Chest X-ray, PA view. Patient: 49 years old, sex F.
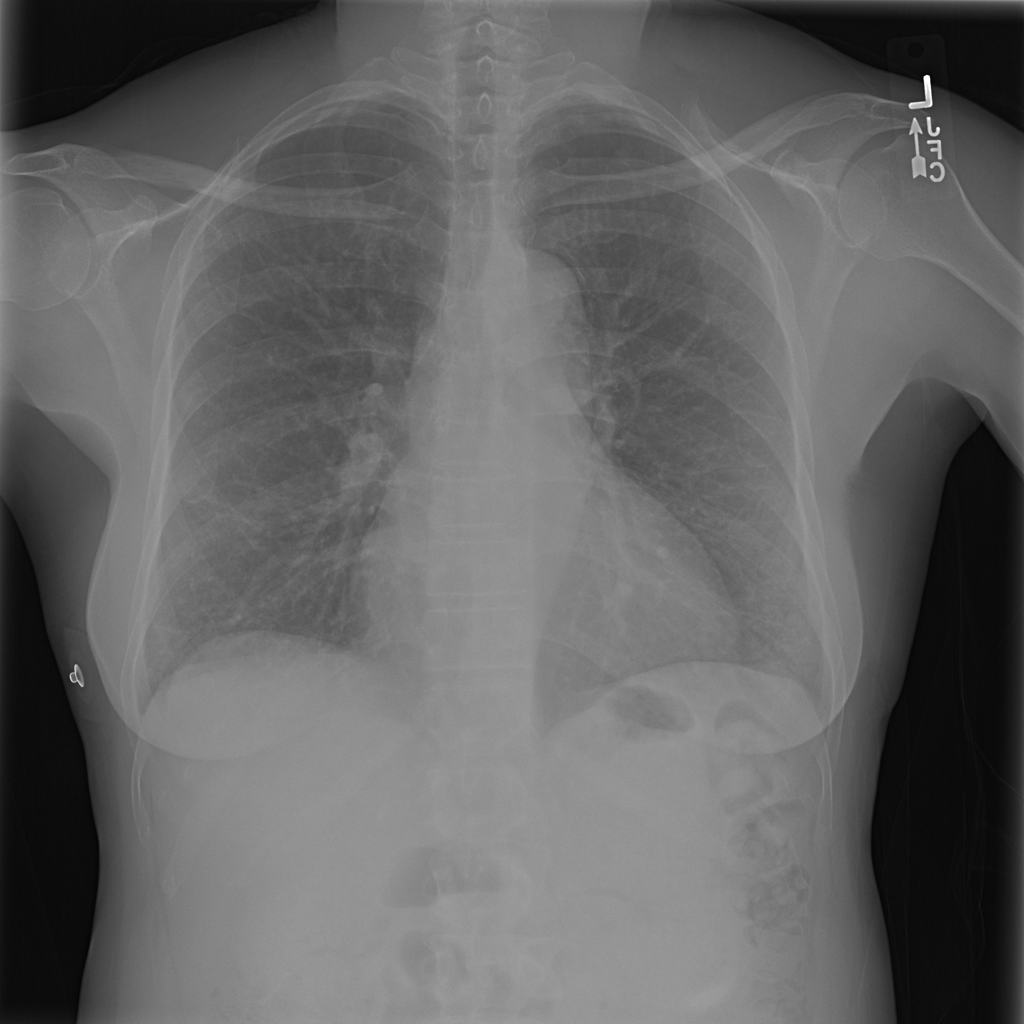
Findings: No Finding